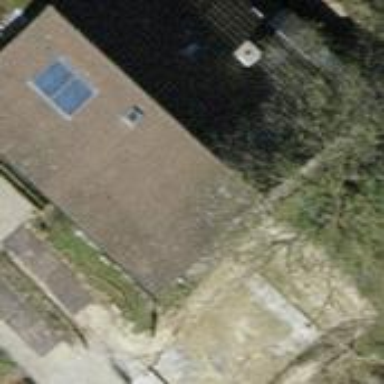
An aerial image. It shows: Detached building with gabled roof.